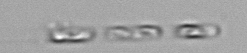
Label: Skeletonema